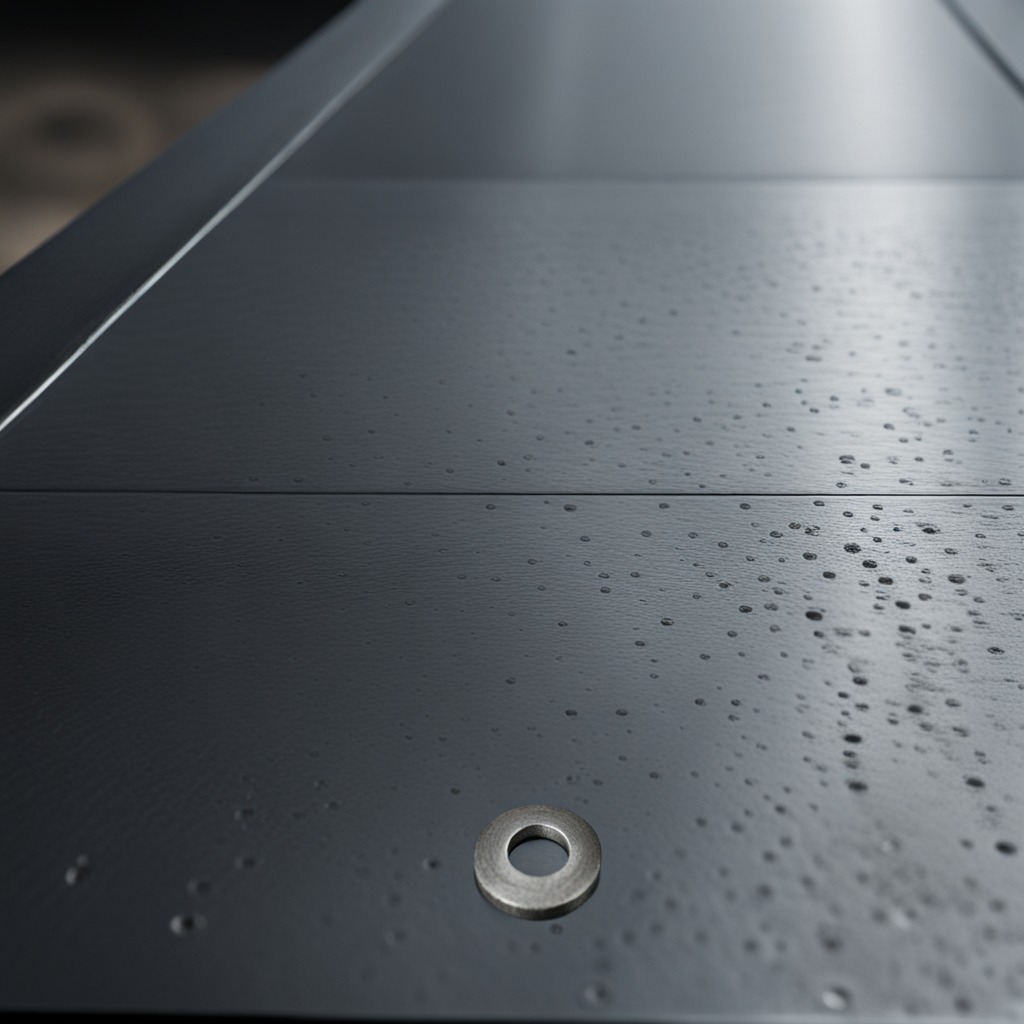
A flat metal washer is lying on the cold steel table in a mining workshop.